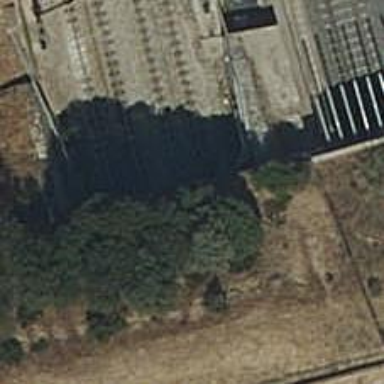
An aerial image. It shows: Railway tunnel with electrified contact lines.